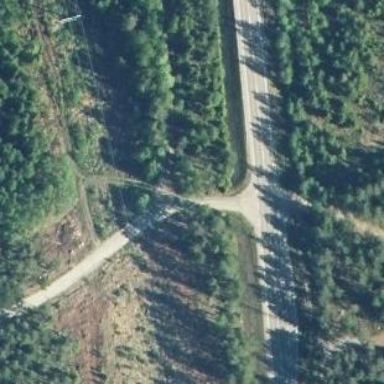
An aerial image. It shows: Road with "give way" sign.